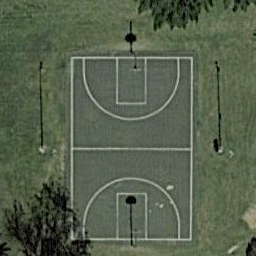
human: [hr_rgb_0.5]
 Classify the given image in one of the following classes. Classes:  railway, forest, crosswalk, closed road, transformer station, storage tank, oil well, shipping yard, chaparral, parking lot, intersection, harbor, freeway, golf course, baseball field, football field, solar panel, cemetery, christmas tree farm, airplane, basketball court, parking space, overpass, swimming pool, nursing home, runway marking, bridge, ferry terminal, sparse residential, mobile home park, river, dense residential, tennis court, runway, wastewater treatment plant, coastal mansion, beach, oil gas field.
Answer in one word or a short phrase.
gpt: basketball court